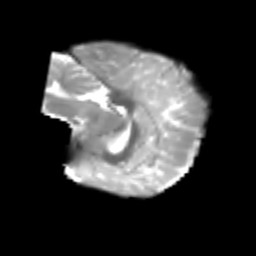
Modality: T2w
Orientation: sagittal
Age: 6
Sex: female
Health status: healthy